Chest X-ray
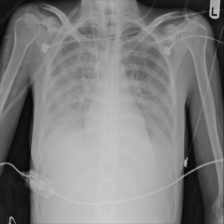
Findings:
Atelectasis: negative
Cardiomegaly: negative
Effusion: positive
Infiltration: negative
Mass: negative
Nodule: negative
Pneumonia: negative
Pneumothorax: negative
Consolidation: negative
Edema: negative
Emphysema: negative
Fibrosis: negative
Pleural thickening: negative
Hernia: negative